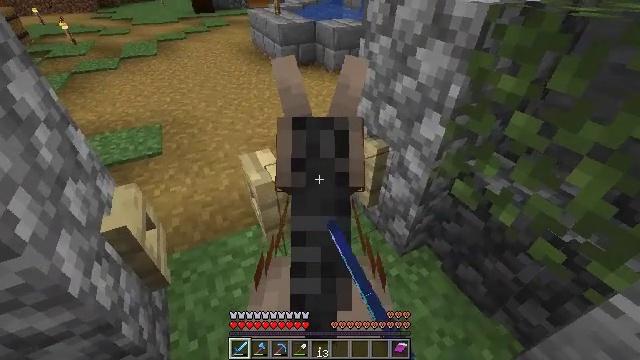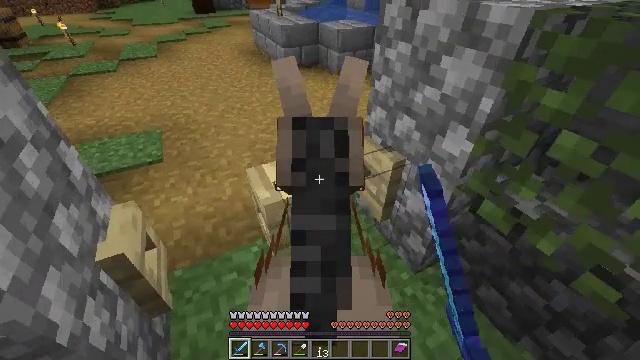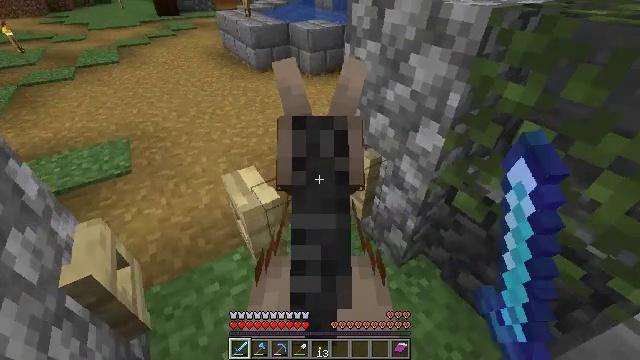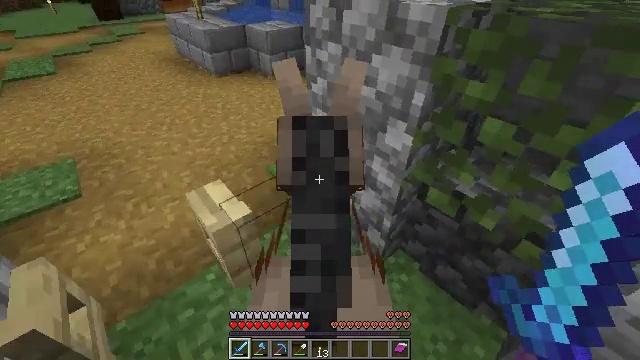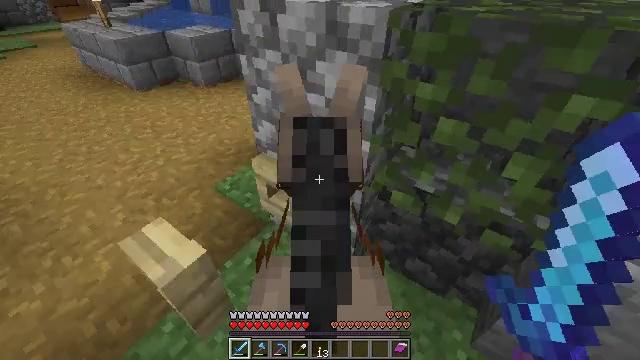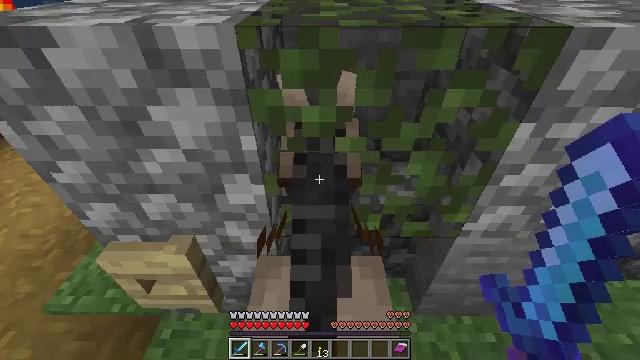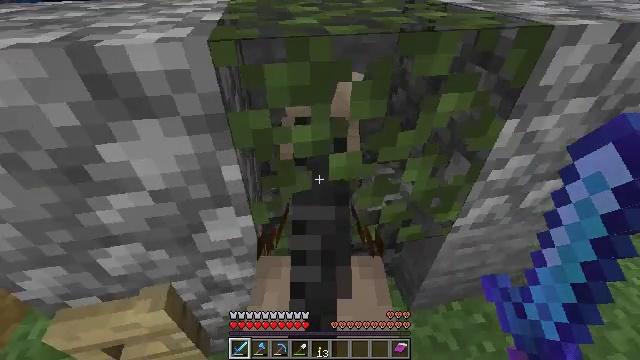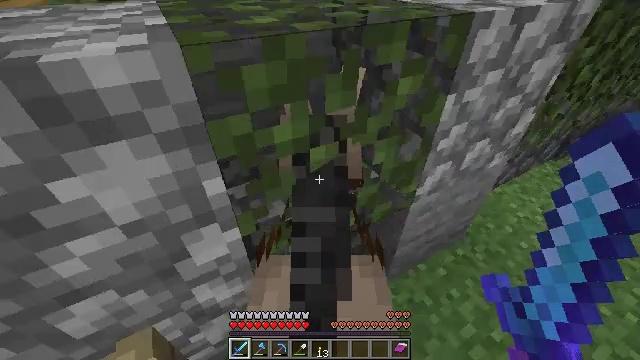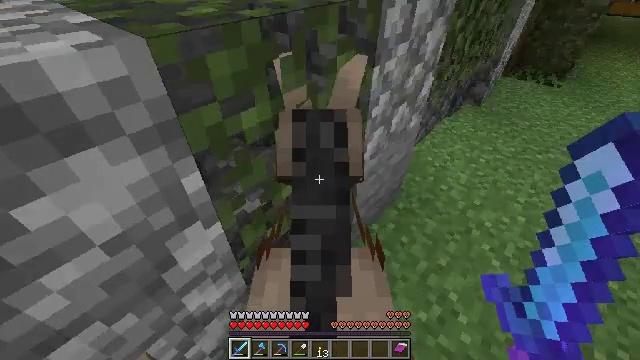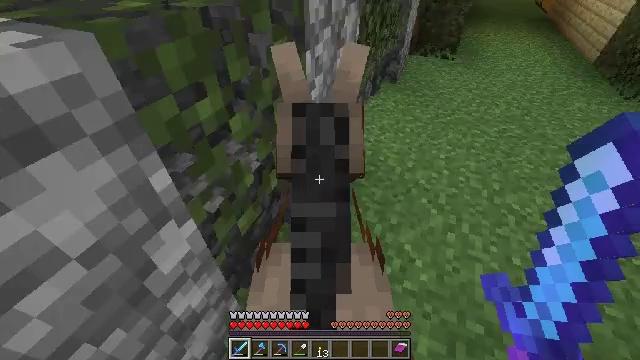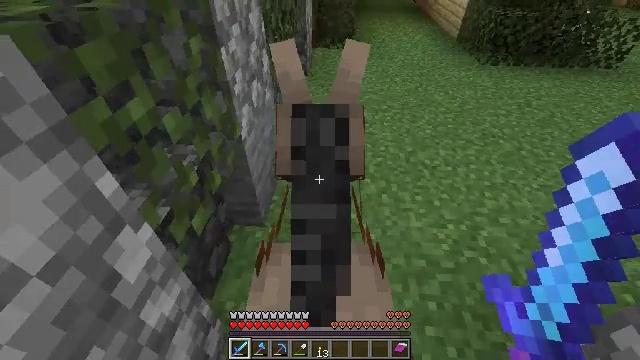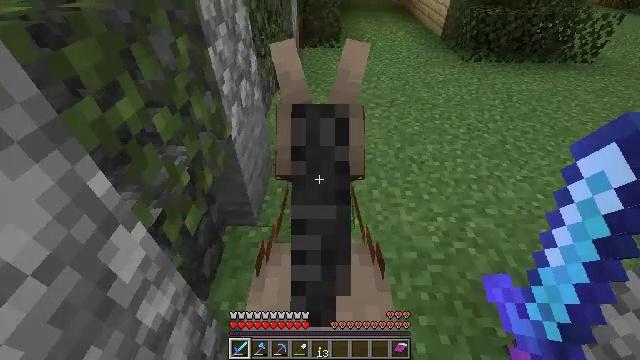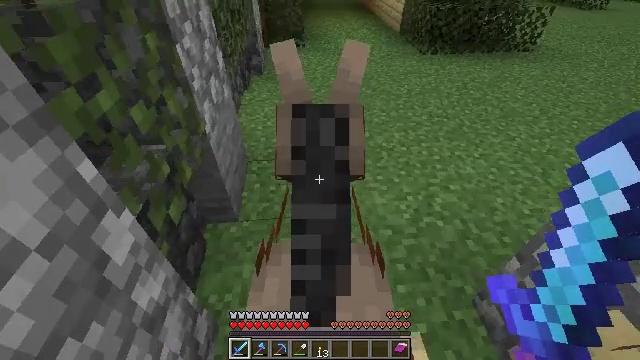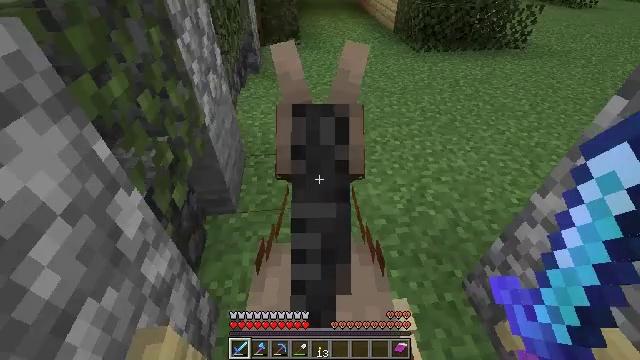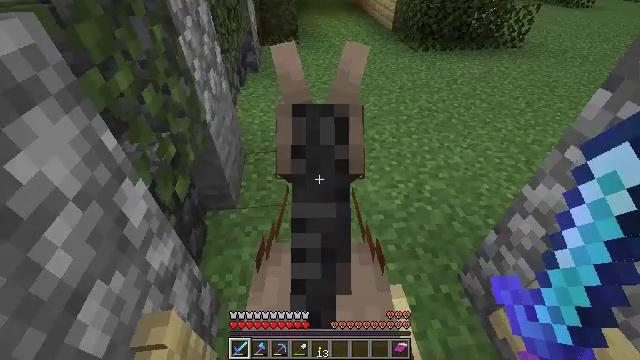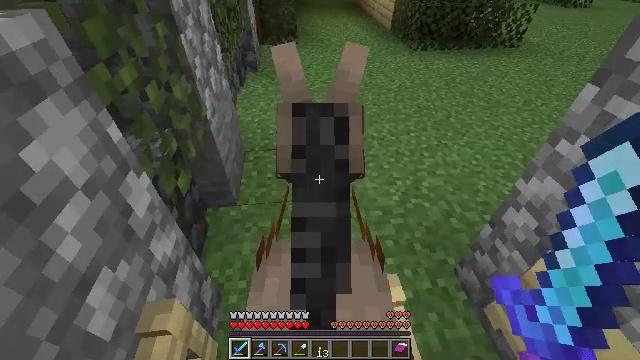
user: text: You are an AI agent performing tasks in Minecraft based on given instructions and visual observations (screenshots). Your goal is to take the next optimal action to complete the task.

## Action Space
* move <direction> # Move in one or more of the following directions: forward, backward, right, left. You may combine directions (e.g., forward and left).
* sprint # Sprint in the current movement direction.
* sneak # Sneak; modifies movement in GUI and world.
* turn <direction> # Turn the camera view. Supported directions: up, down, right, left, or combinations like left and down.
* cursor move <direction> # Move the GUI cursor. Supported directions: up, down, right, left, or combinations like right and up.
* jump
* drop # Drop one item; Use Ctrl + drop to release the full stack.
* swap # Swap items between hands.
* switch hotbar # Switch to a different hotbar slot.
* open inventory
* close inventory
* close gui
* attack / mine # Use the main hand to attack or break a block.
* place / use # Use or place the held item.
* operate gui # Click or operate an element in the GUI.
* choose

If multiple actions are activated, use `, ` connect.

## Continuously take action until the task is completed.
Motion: motion action
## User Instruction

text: Use string and slimeball in a crafting table to make a lead.
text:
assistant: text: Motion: move forward and move left
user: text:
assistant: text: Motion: move forward and move left, turn right
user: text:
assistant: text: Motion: move forward and move left, turn right
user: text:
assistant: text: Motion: move forward and move left, turn right
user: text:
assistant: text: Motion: move left, turn right
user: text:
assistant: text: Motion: move left, turn right
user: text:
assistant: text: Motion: move back and move left, turn right
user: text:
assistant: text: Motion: move back and move left, turn right and down
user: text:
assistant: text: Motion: move back and move left, turn right and down
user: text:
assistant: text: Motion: move back and move left, turn right
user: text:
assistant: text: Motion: move back, turn right
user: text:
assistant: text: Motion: move back, turn right
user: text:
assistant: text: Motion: move back
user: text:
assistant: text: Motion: move back
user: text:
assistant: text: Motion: move back
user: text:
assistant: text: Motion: move back
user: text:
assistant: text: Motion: move back
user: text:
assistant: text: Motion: move back
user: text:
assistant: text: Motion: move back
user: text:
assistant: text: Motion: move back, turn left and up
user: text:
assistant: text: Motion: move back, turn left
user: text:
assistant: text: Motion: move back
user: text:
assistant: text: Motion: move back, turn left and up
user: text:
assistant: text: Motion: move back, turn left and up
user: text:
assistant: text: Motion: move back
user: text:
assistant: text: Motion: no_op
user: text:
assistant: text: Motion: no_op
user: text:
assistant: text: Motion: use / place
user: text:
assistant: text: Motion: use / place
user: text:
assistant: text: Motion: no_op